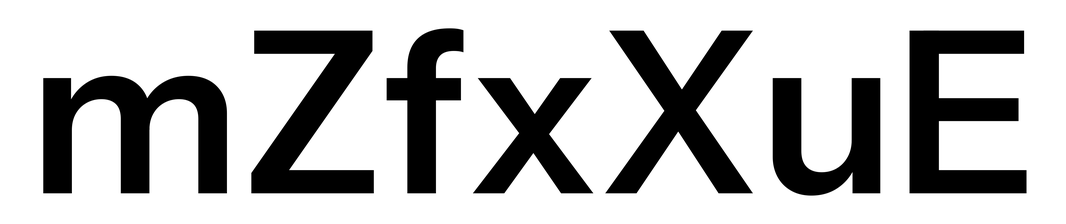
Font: InstrumentSans_SemiBold